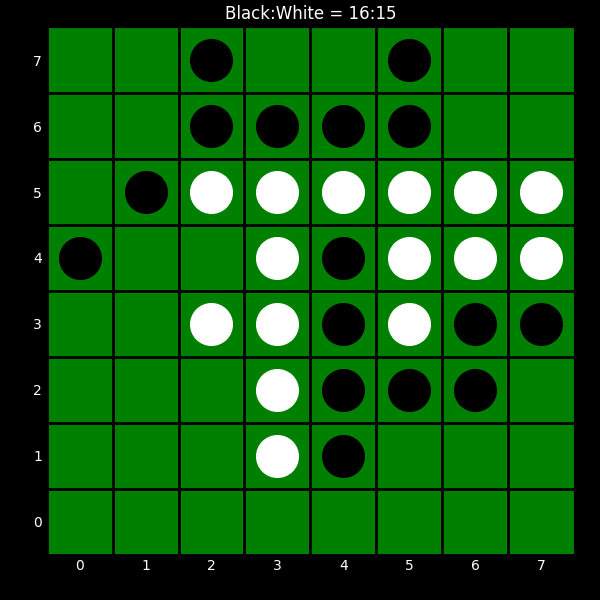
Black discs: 16
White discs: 15